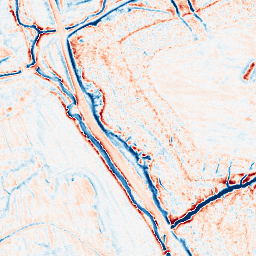
Category: edge_preserving
Decomposition family: anisotropic_diffusion
Decomposition parameters: iterations: 20
kappa: 100
gamma: 0.15
Upsampling method: bicubic
Upsampling parameters: scale: 4
Upsampling scale: 4